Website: lowes
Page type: review-order
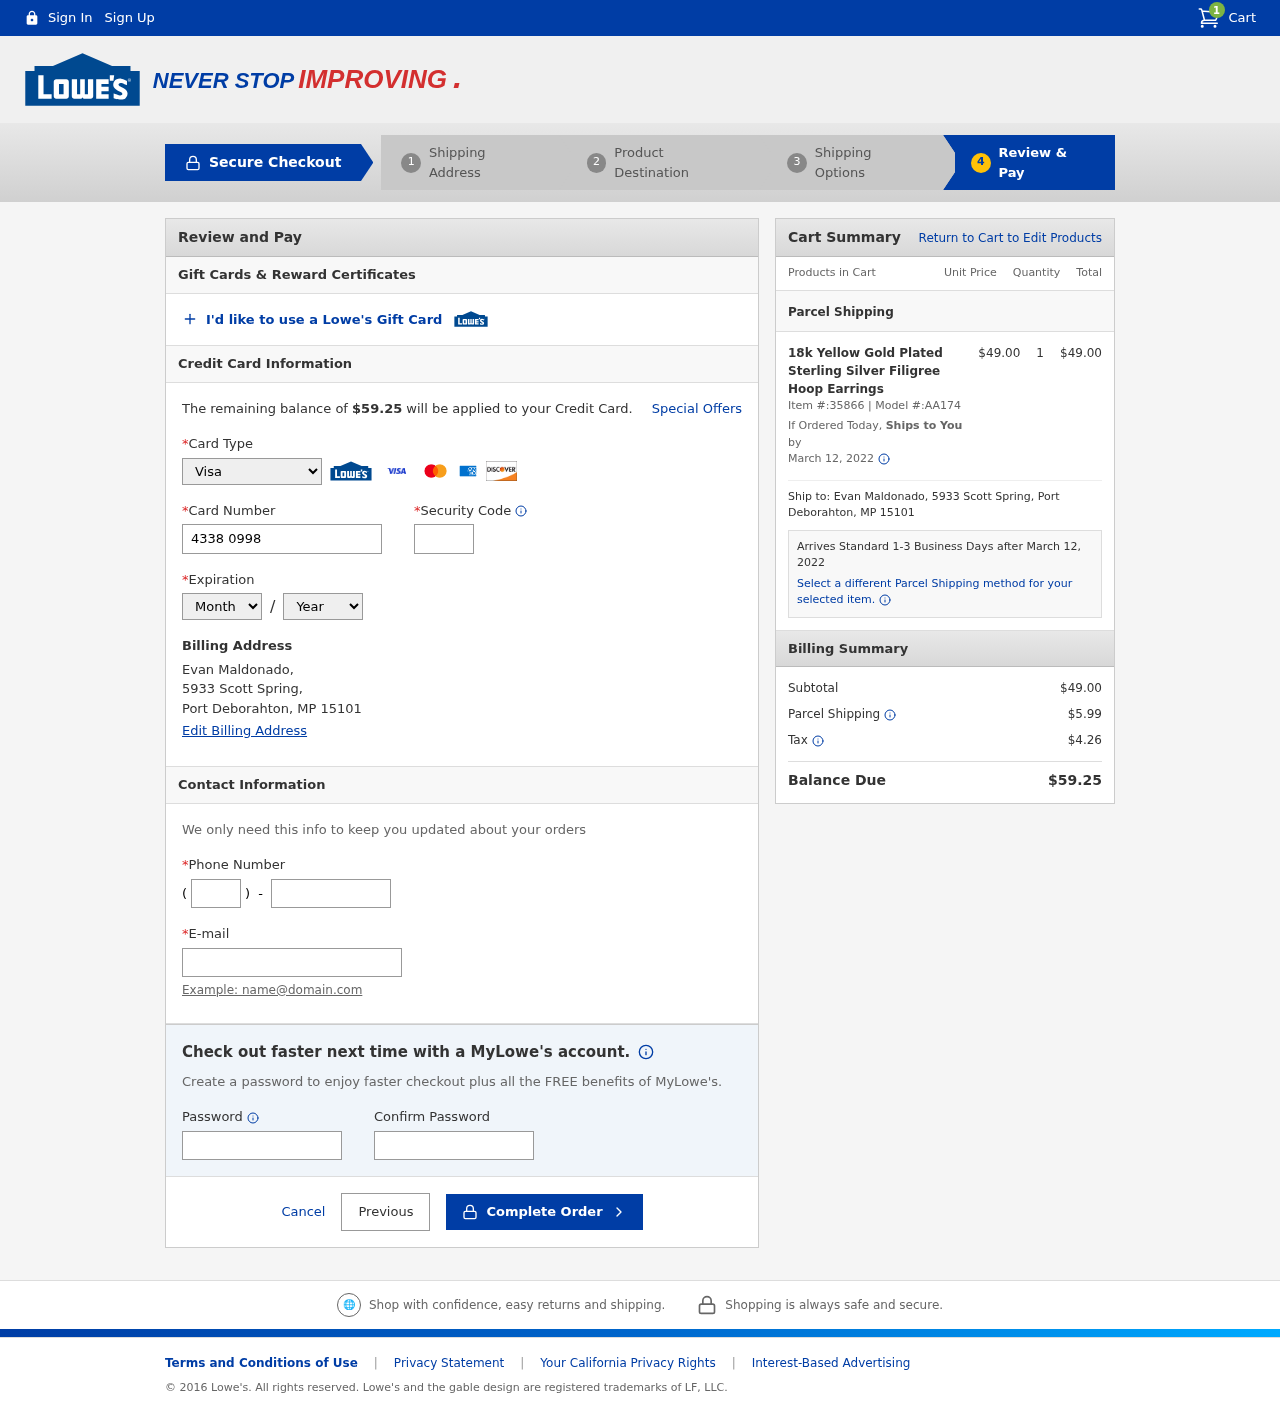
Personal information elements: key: PII_CARD_CVV
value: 308
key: PII_CARD_EXPIRY_MONTH
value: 05
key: PII_CARD_EXPIRY_YEAR
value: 29
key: PII_CARD_NUMBER
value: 4338 0998 2717 8846
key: PII_CARD_TYPE
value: Visa
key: PII_CITY
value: Port Deborahton
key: PII_EMAIL
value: emaldonado@yahoo.com
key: PII_FULLNAME
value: Evan Maldonado,
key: PII_PHONE
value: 4446859112
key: PII_PHONE_AREA
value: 444
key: PII_POSTCODE
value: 15101
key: PII_STATE_ABBR
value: MP
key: PII_STREET
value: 5933 Scott Spring
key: PII_STREET
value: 5933 Scott Spring,
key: PII_FULLNAME2
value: Evan Maldonado
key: PII_STATE
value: MP
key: PII_POSTCODE_FULL
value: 15101
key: PII_CITY_STATE
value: Port Deborahton, MP
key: PII_CITY_STATE_ZIP
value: Port Deborahton, MP 15101
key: PII_POSTCODE_NUMERIC
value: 15101
Product elements: key: PRODUCT1_NAME
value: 18k Yellow Gold Plated Sterling Silver Filigree Hoop Earrings
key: PRODUCT1_PRICE
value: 49
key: PRODUCT1_QUANTITY
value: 1
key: PRODUCT1_ITEM_NUMBER
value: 35866
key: PRODUCT1_MODEL_NUMBER
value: AA174
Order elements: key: ORDER_NUM_ITEMS
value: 1
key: ORDER_TOTAL
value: $59.25
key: ORDER_SHIPPING_DATE
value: March 12, 2022
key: ORDER_SUBTOTAL
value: $49.00
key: ORDER_SHIPPING_DATE2
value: March 12, 2022
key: ORDER_SUBTOTAL2
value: $49.00
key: ORDER_SHIPPING_COST
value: $5.99
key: ORDER_TAX
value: $4.26